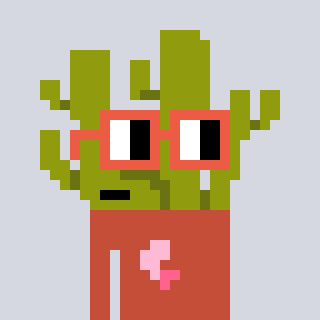
a pixel art character with square orange glasses, a cactus-shaped head and a rust-colored body on a cool background